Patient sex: M
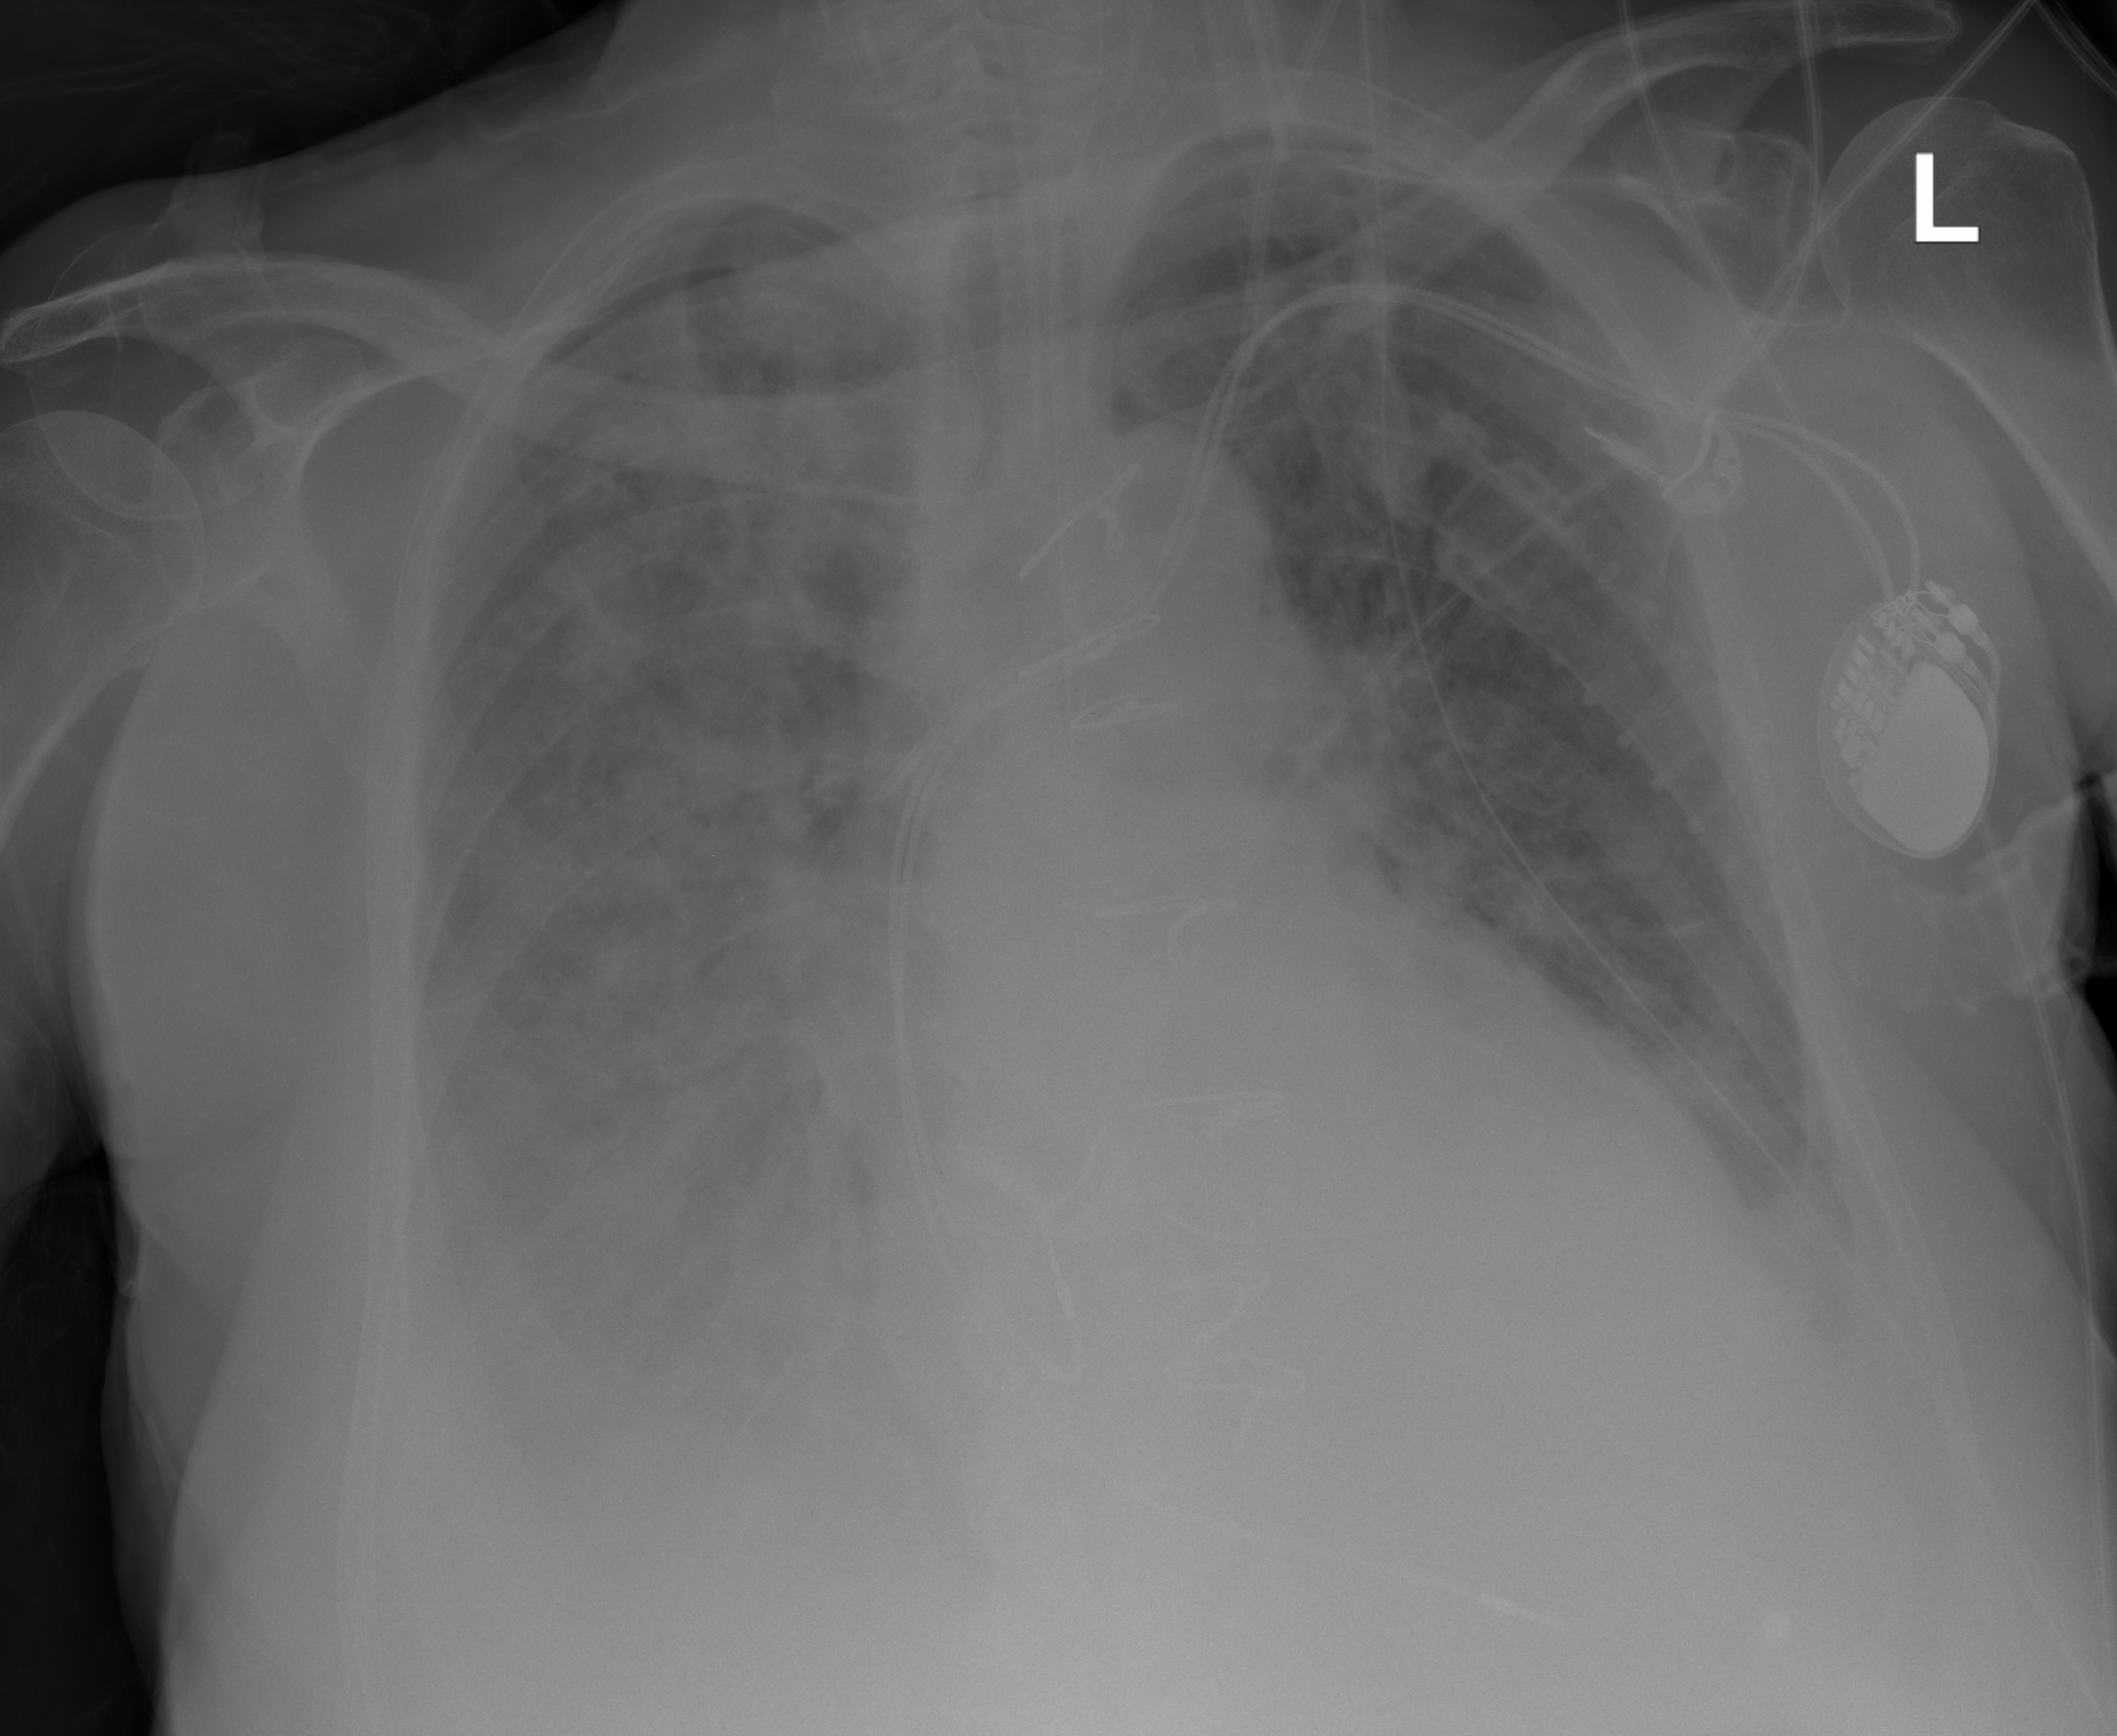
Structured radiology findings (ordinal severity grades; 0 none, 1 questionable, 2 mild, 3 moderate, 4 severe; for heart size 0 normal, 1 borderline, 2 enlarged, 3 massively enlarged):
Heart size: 2
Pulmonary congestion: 2
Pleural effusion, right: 3
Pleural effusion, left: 2
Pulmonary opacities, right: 3
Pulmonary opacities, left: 2
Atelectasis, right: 3
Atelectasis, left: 3